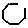
Label: hexagon